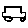
Label: car